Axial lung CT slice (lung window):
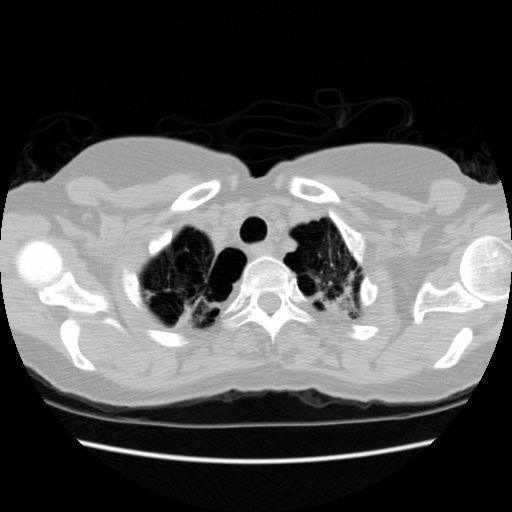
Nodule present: no